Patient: sex F, age 26
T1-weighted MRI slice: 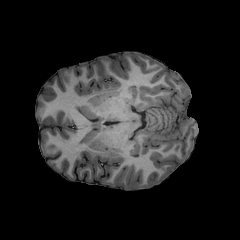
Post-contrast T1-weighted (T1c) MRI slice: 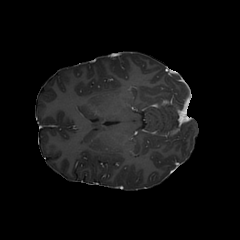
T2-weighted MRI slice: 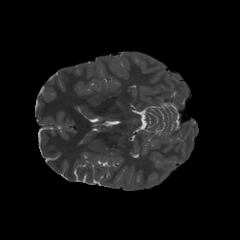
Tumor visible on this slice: no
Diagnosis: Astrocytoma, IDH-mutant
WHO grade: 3